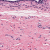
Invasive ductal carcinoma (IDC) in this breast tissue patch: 0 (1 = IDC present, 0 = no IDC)